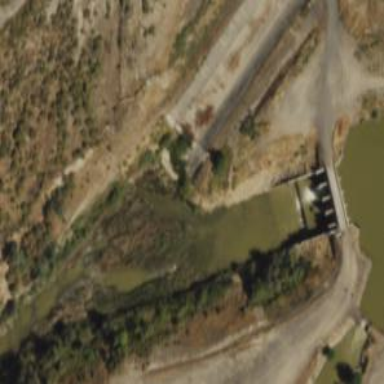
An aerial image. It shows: Spillway within waterway.